Question: I am currently designing a Sudoku application for my own personal development, this is the first proper application I will be making. I can program in Java quite effectively with good object orientated understanding.
I want to create the application with 1 view as shown below:

As you can see I would like a single view with a grid object, the grid object will have it's own paint method.
How would I go about making this object zoomable?
How would I handle interaction with this object?
I also have 2 buttons on the bottom left and right,
How would I anchor these so they won't zoom?
Could I float these over the object and have the object as the entire view?
What pop up menu should I use? I would like a small menu with difficulty selection a restart button or a new puzzle button, also an exit button.
Thanks for reading this far, if you do have any advice for me at all then please post, If you require more information about anything then please ask!
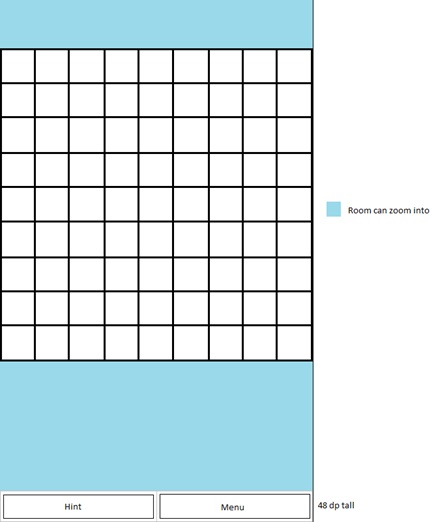
Answer: You may find this Android Developers tutorial useful in achieving your zooming aims - <URL>. It refers to an ImageView but with some changes I believe it could work similarly with your subclass of GridView.
You wouldn't have to worry about the buttons as long as the zoom was applied only to the GridView. However, you may wish to consider using an <URL> instead of your current buttons for the menu and hint button.